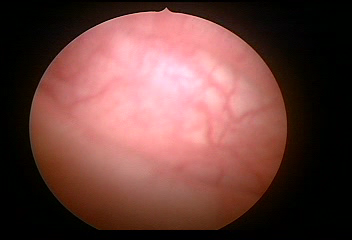
Modality: WLC
Class: Normal mucosa
Bladder cancer association: No